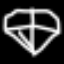
Label: diamond